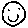
Label: smiley face